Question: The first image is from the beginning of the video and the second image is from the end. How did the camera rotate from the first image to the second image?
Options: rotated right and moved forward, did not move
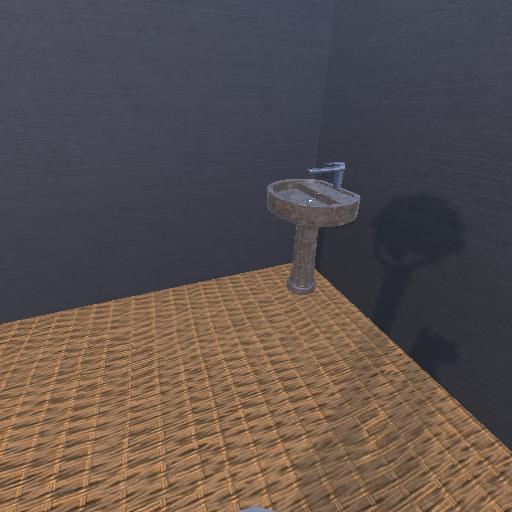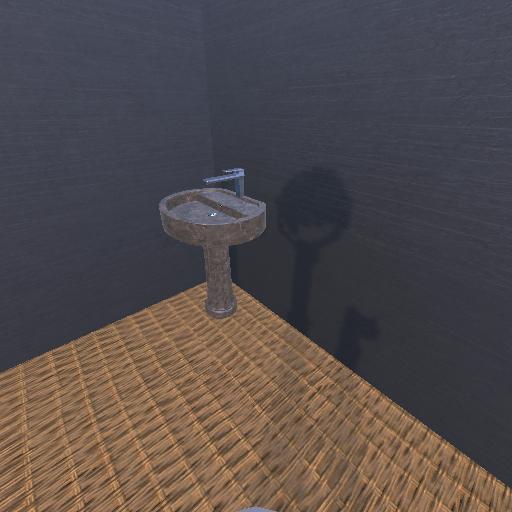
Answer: rotated right and moved forward